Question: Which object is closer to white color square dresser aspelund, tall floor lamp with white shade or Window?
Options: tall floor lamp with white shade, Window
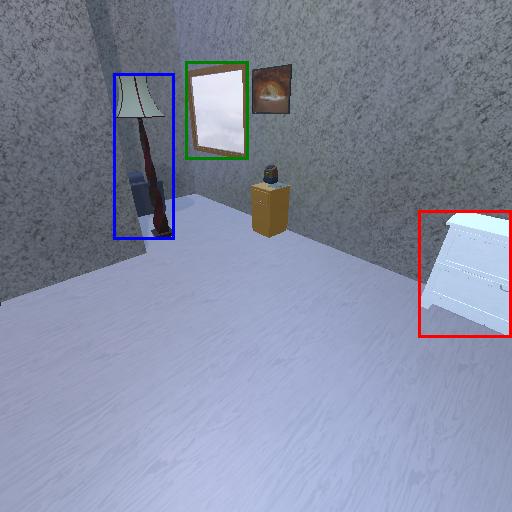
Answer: tall floor lamp with white shade